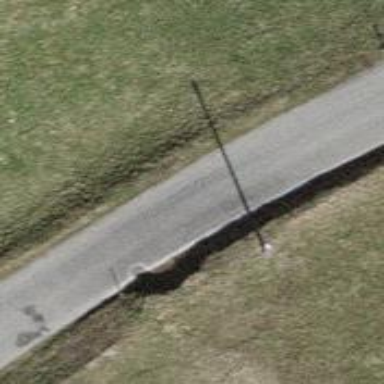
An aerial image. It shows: Minor power line.